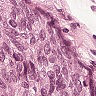
Metastatic tissue present: yes